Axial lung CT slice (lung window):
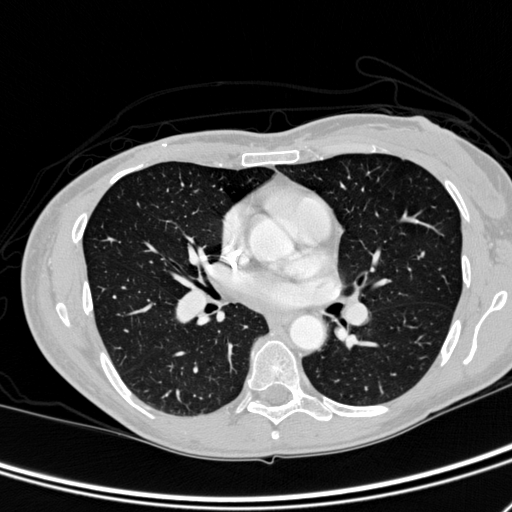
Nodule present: no